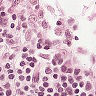
Metastatic tissue present: no